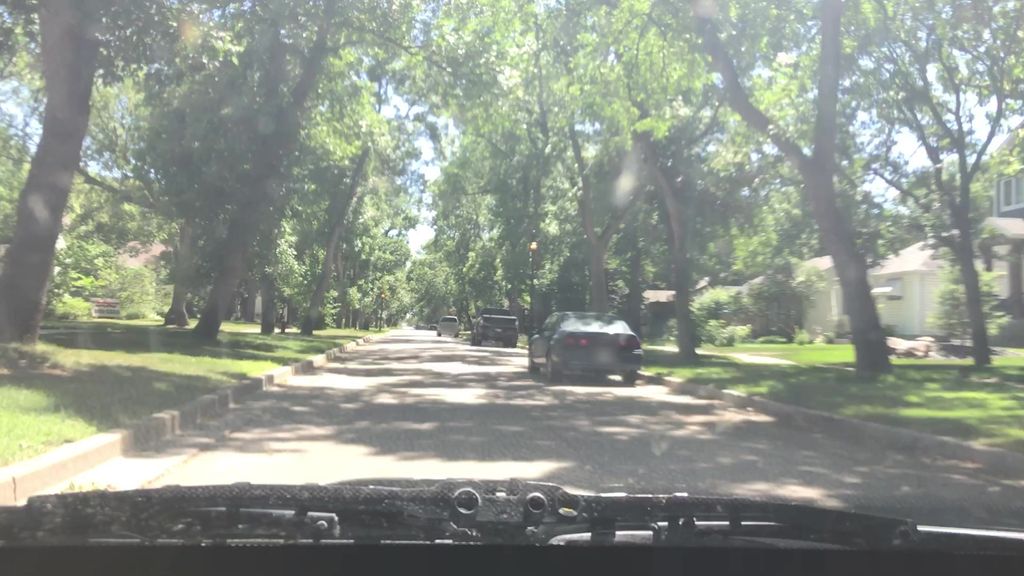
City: winnipeg